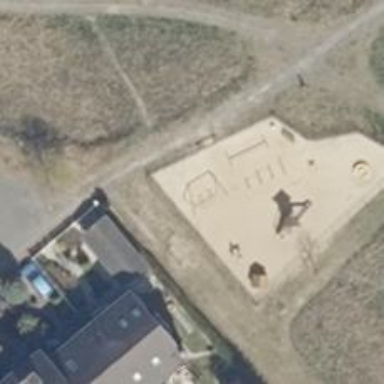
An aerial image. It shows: Playground with swing.